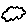
Label: cloud